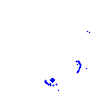
Particle: proton